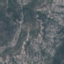
Land use / land cover class: HerbaceousVegetation